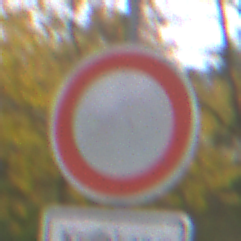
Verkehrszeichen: VerbotFahrzeugeAllerArt
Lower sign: BesondereFahrzeugeUndTransportgueter4
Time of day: Midday
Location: Outdoor (Nature)
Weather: Overcast
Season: Autumn
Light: Natural